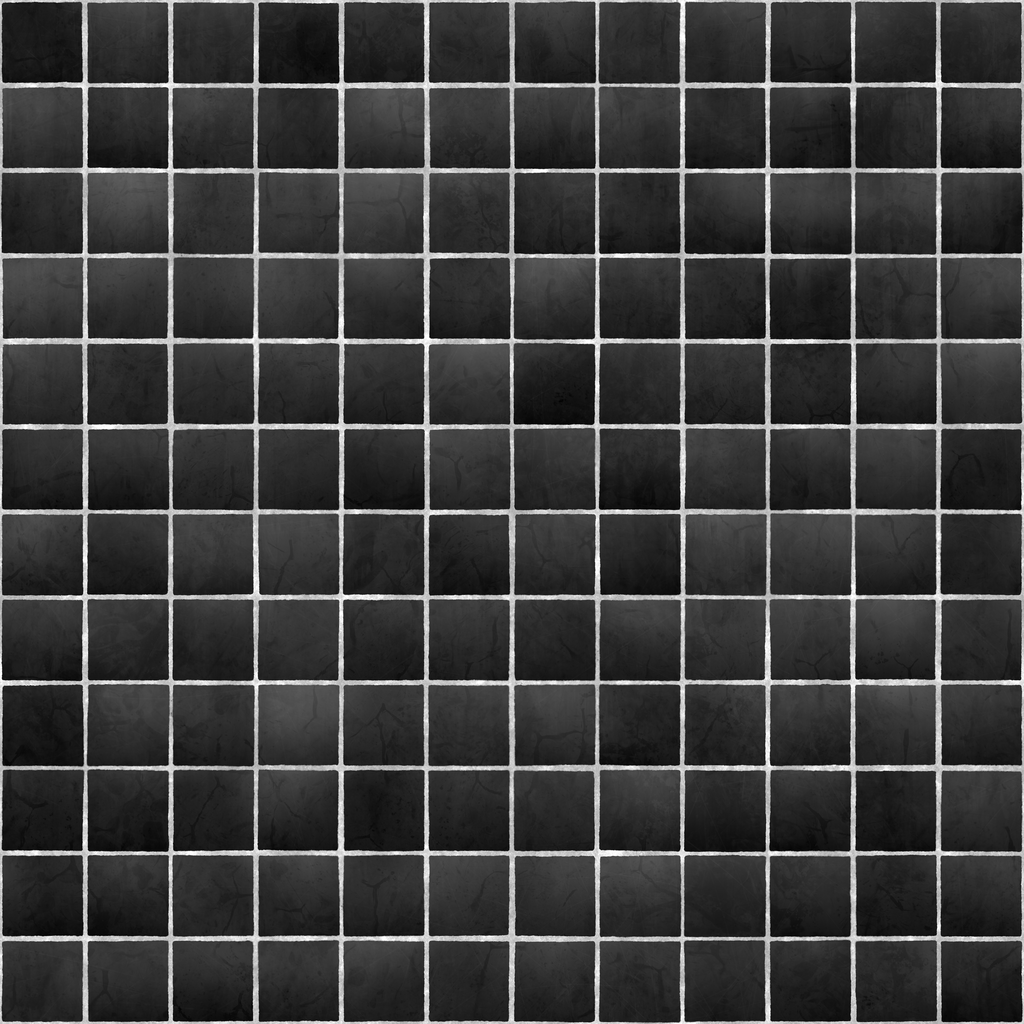
Texture map type: Roughness